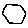
Label: hexagon